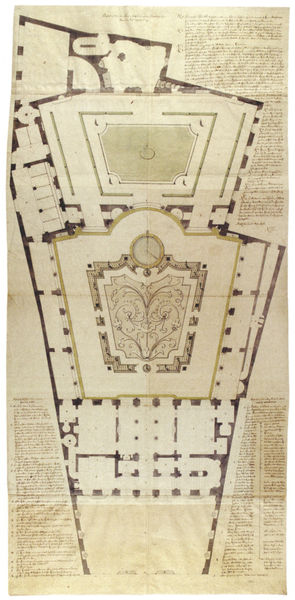
Titel: Grundriss des Grundstückes mit dem Tessin-Palast und Garten in Stockholm
Künstler: Nicodemus d.J. Tessin
Standort: Stockholm
Institution: Nationalmuseum
Schlagwörter: gelb, grün, ocker, braun, grau, pfeiler, raum, schwarz, skizze, säule, säulen, weiss, zeichnung, zimmer, anlage, gebäude, haus, park, parkanlage, rasen, schloss, beige, ornament, wand, architektur, barock, wege, gold, brunnen, kreis, garten, schrift, papier, ansicht, mauer, grafik, graphik, vergilbt, linien, türe, sepia, treppe, floral, uhr, collage, wände, innenhof, symmetrisch, druck, stich, seite, text, räume, entwurf, pergament, wappen, geometrisch, mauern, rabatte, plan, fontäne, ornamentik, vierecke, bau, beschreibung, legende, grundriss, gänge, schlossanlage, innenräume, gebaude, gartenanlage, weisse, schloßpark, seit, schrifträume, hauß